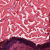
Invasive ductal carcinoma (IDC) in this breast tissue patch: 0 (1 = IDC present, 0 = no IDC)